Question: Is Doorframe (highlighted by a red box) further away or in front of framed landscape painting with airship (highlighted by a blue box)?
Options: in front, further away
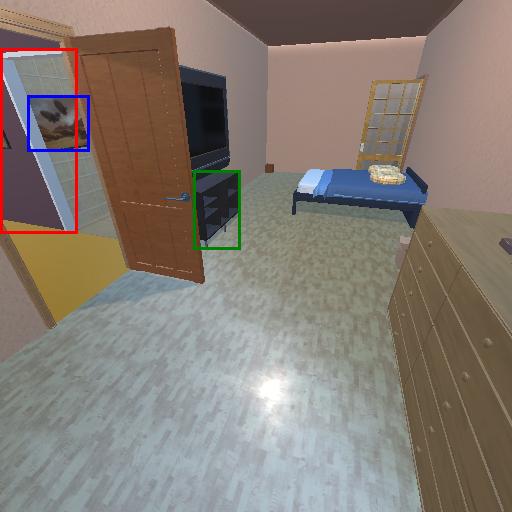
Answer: in front